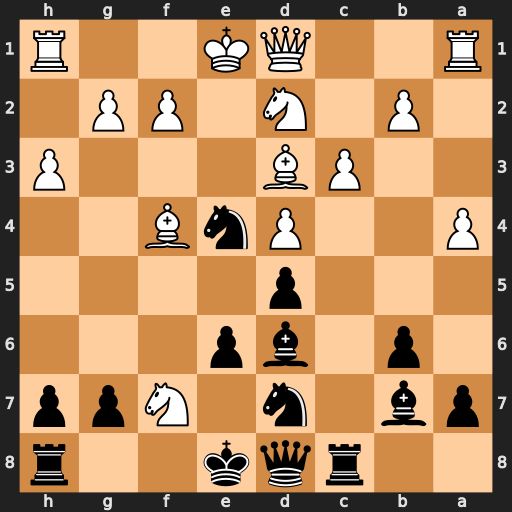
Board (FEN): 2rqk2r/pb1n1Npp/1p1bp3/3p4/P2PnB2/2PB3P/1P1N1PP1/R2QK2R
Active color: b
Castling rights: KQk
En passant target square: -
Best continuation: Kxf7 Bxd6 Nxd6